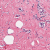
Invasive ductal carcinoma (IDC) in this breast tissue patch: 1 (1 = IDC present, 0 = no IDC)